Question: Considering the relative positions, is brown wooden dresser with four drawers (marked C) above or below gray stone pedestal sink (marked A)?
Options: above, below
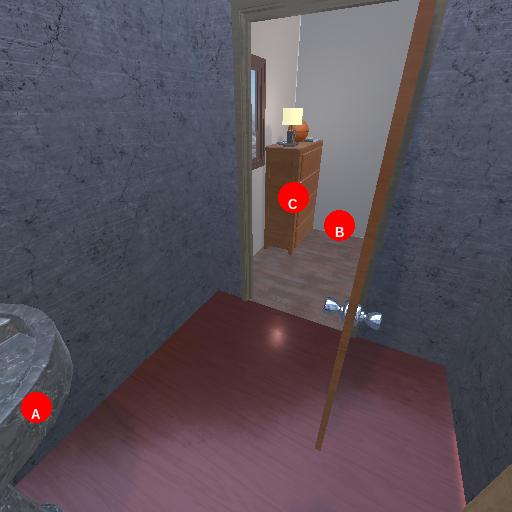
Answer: above